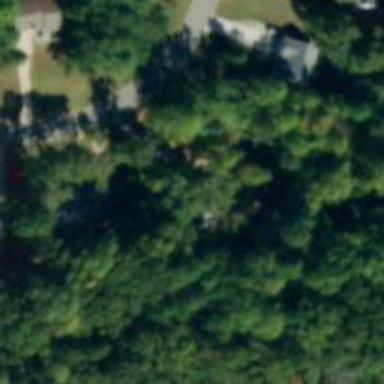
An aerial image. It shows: Driveway.